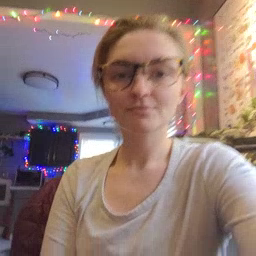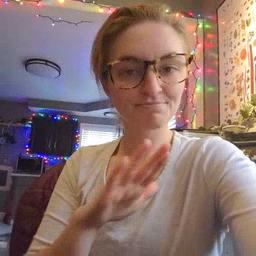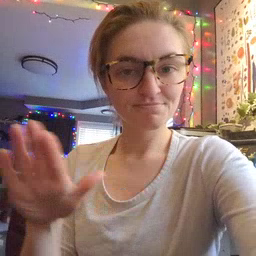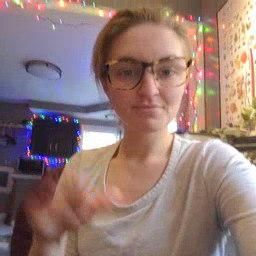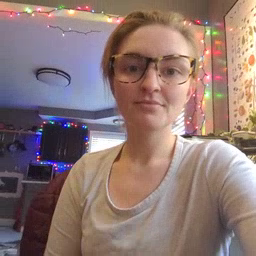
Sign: clean